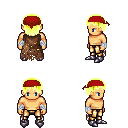
a pixel art fantasy rpg character, male body template, human, tanned skin, brown tattered cape, gold greaves, gold plain hairstyle, red bandana, white cloth bandages, metal boots, four views (front, back, left, right), 2x2 character sprite sheet, small pixel art, hard edges, no anti-aliasing